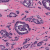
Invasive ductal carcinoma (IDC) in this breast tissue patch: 1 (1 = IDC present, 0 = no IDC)